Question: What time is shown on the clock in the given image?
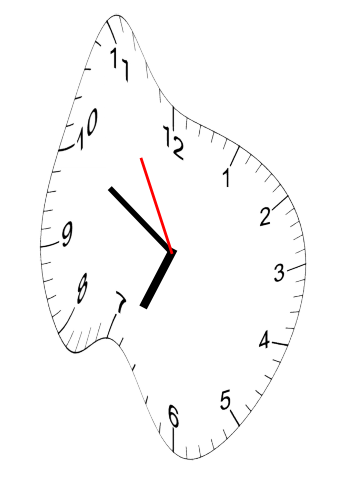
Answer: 06:49:55